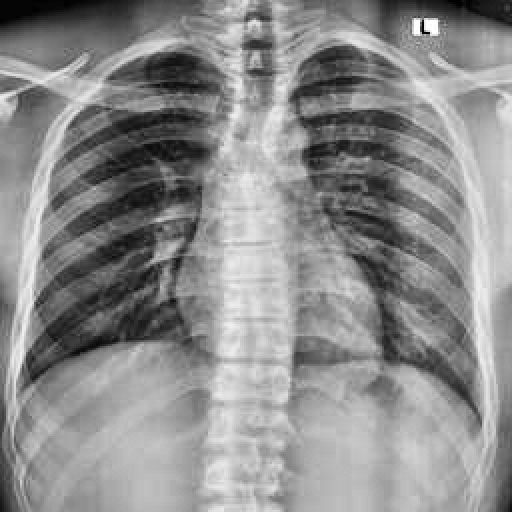
Finding: NORMAL